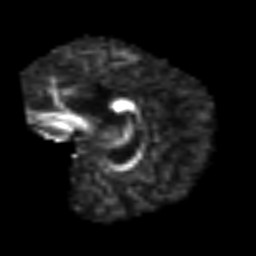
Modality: FA
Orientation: sagittal
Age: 56
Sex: male
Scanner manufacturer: siemens
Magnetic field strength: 3 T
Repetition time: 3.2 s
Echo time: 0.081 s